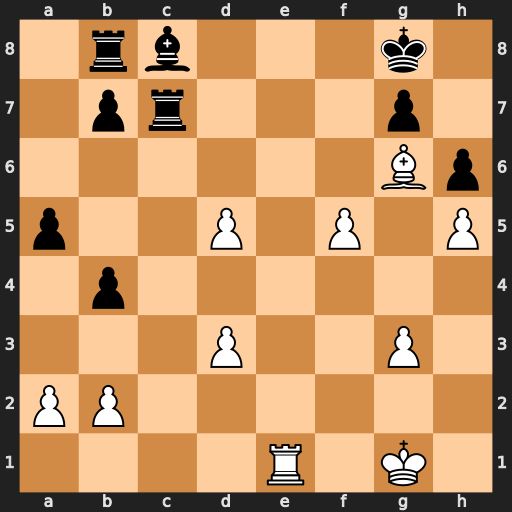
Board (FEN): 1rb3k1/1pr3p1/6Bp/p2P1P1P/1p6/3P2P1/PP6/4R1K1
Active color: w
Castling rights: -
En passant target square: -
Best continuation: Re8#